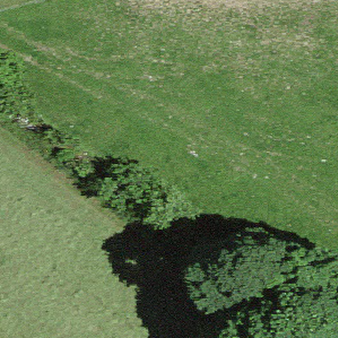
Label: other